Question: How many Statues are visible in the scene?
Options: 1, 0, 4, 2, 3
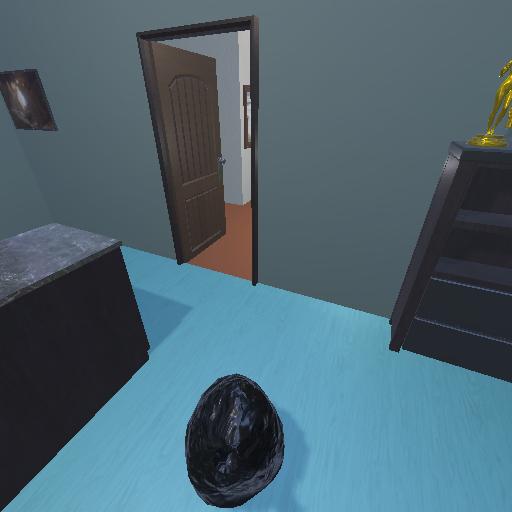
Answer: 1